Question: So, I have a '<div>', in this '<div>' is a '<ul>' populated with '<li>', each containing an ''. I want these images to be lined up side by side so I can write some jquery to make them slide left and make it look like a teleprompter for images.
I set the width of the '<div>' to 400px so that it fits one image as I want it to be centered in the middle of the website (I used margin: 0 auto; for this). I now cannot get the li elements to line up outside of the div to the right, they just appera below it (see image).
Is there a way to get all my '<li>' elements sitting side by side left to right without increasing the size of the '<div>'? Or perhaps I can center it some other way and increase the width of the '<div>'... but then I wouldnt be able to use overflow:hidden to hide the '<li>' elements before they come on screen with jquery.
'''
<div id="slider">
<ul class = "slides">
<li class="slide" id="1"><img src="images/Coding.png"></li>
<li class="slide" id="2"><img src="images/Javascript.png"></li>
<li class="slide" id="3"><img src="images/League_of_legends.png"></li>
<li class="slide" id="4"><img src="images/Coding.png"></li>
</ul>
</div>
'''
'''
#slider{
width:400px;
height:400px;
margin: 0 auto;
border-style:solid;
border-color:#000;
border-width:1px;
}
.slides{
list-style-type: none;
padding:0px;
margin:0px;
}
.slide{
list-style-type: none;
}
.slide img{
width:400px;
height:400px;
}
'''
(ignore the grey bar, thats just a placeholder for the footer)

Edit: worth noting I tried floating the li's left but they still go beneath, presumably because they dont fit inside the containing div.
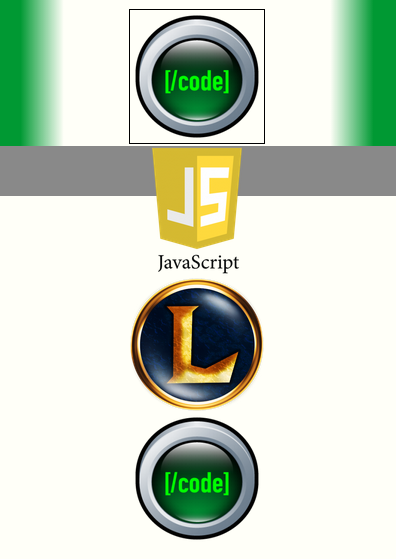
Answer: Position your ul absolute in the div. Then add display:inline-block to the images/lists. Add position:relative to your div and overflow:hidden
You may want to change the width of .slides a bit. You can use jquery to absolute position the ul differently and get it to slide
'''
#slider{
position:relative;
overflow:hidden;
}
.slides{
position:absolute;
white-space: nowrap;
}
.slide,.slide img{
display:inline-block;
}
'''
EDIT: changed width:...px to white-space: nowrap; as recommended by IMI
<URL>